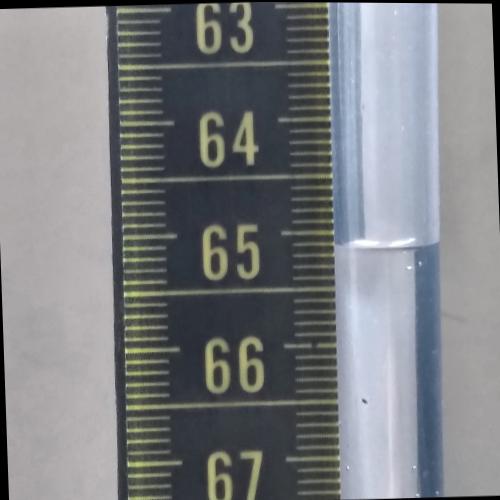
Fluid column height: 65.1 cm